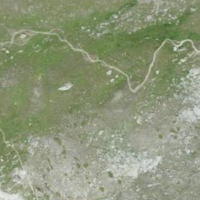
EUNIS habitat code: 26
Species observed at this site:
Jacobaea incana
Bistorta vivipara